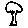
Label: tree